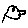
Label: bird